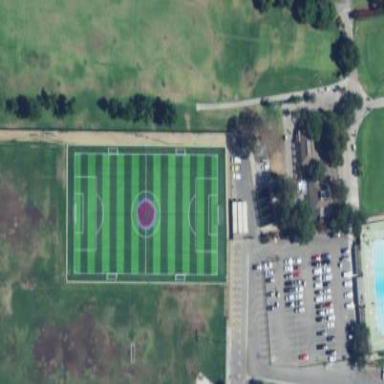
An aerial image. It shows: Soccer pitch for leisure land activities.